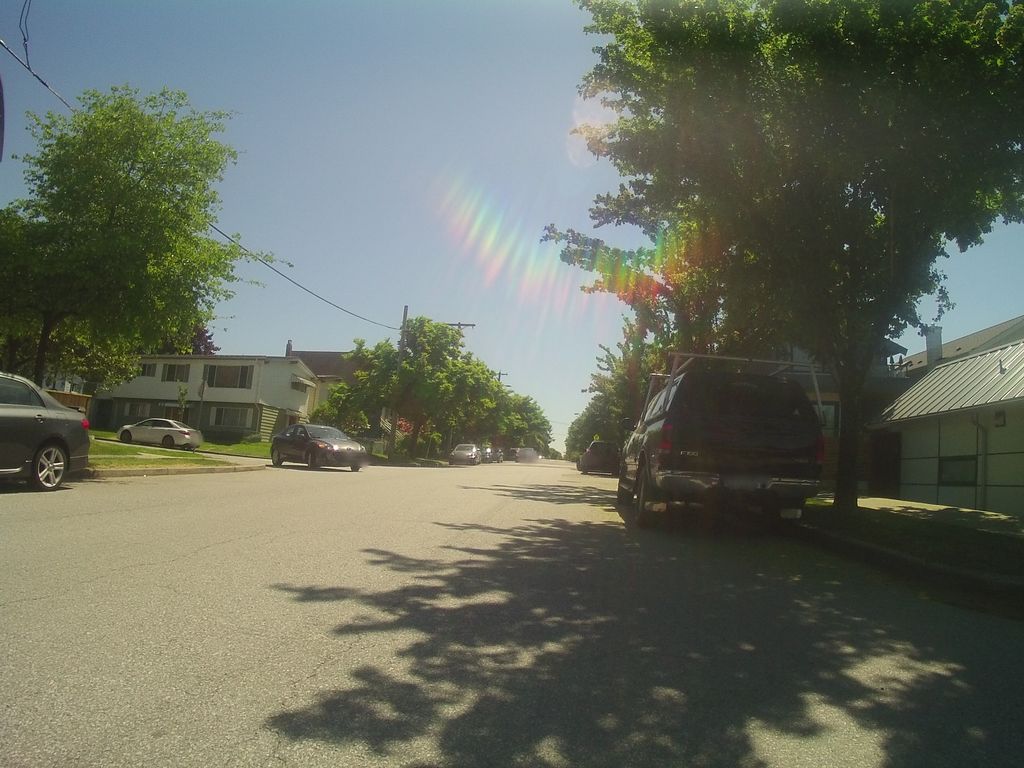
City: vancouver